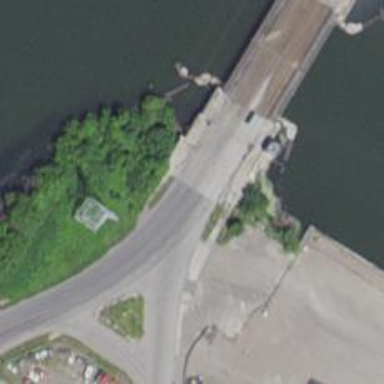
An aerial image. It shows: Tertiary road crossing bascule bridge.